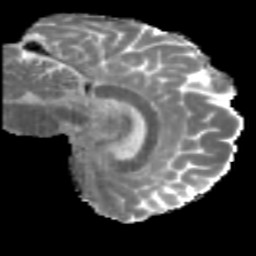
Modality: MD
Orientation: sagittal
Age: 46
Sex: male
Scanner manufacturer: siemens
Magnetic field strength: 3 T
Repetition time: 5 s
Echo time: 0.092 s